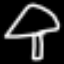
Label: mushroom